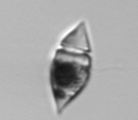
Label: Amphidinium